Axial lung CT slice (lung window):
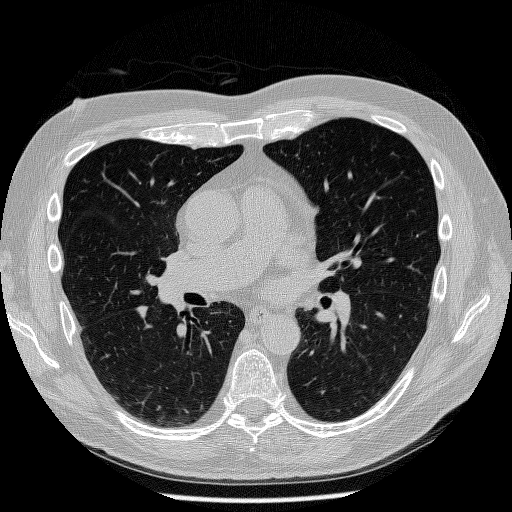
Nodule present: yes
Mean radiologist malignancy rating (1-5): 2.75